Question: I've tried looking at already existing questions but none of the solutions in them worked for me. Basically, my header-bar(which is supposed to be across the entire screen) is overlapping the scrollbar - and I can't seem to get it UNDER the scrollbar, which is what I want.

<URL>
<URL>
This is using Rockmelt as browser.
I can also confirm problem on FireFox latest version as well as Chrome.
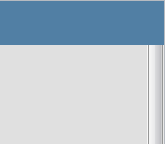
Answer: You can adjust the margins of the scrollable area to be exactly the height of the header and footer bar - <URL>
'''
.page {
position: absolute;
left: 0;
right: 0;
overflow: auto;
margin: 44px 0;
}
'''